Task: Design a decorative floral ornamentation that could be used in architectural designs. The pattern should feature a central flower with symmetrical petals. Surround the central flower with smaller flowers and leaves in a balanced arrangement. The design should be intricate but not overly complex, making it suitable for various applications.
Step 1661:
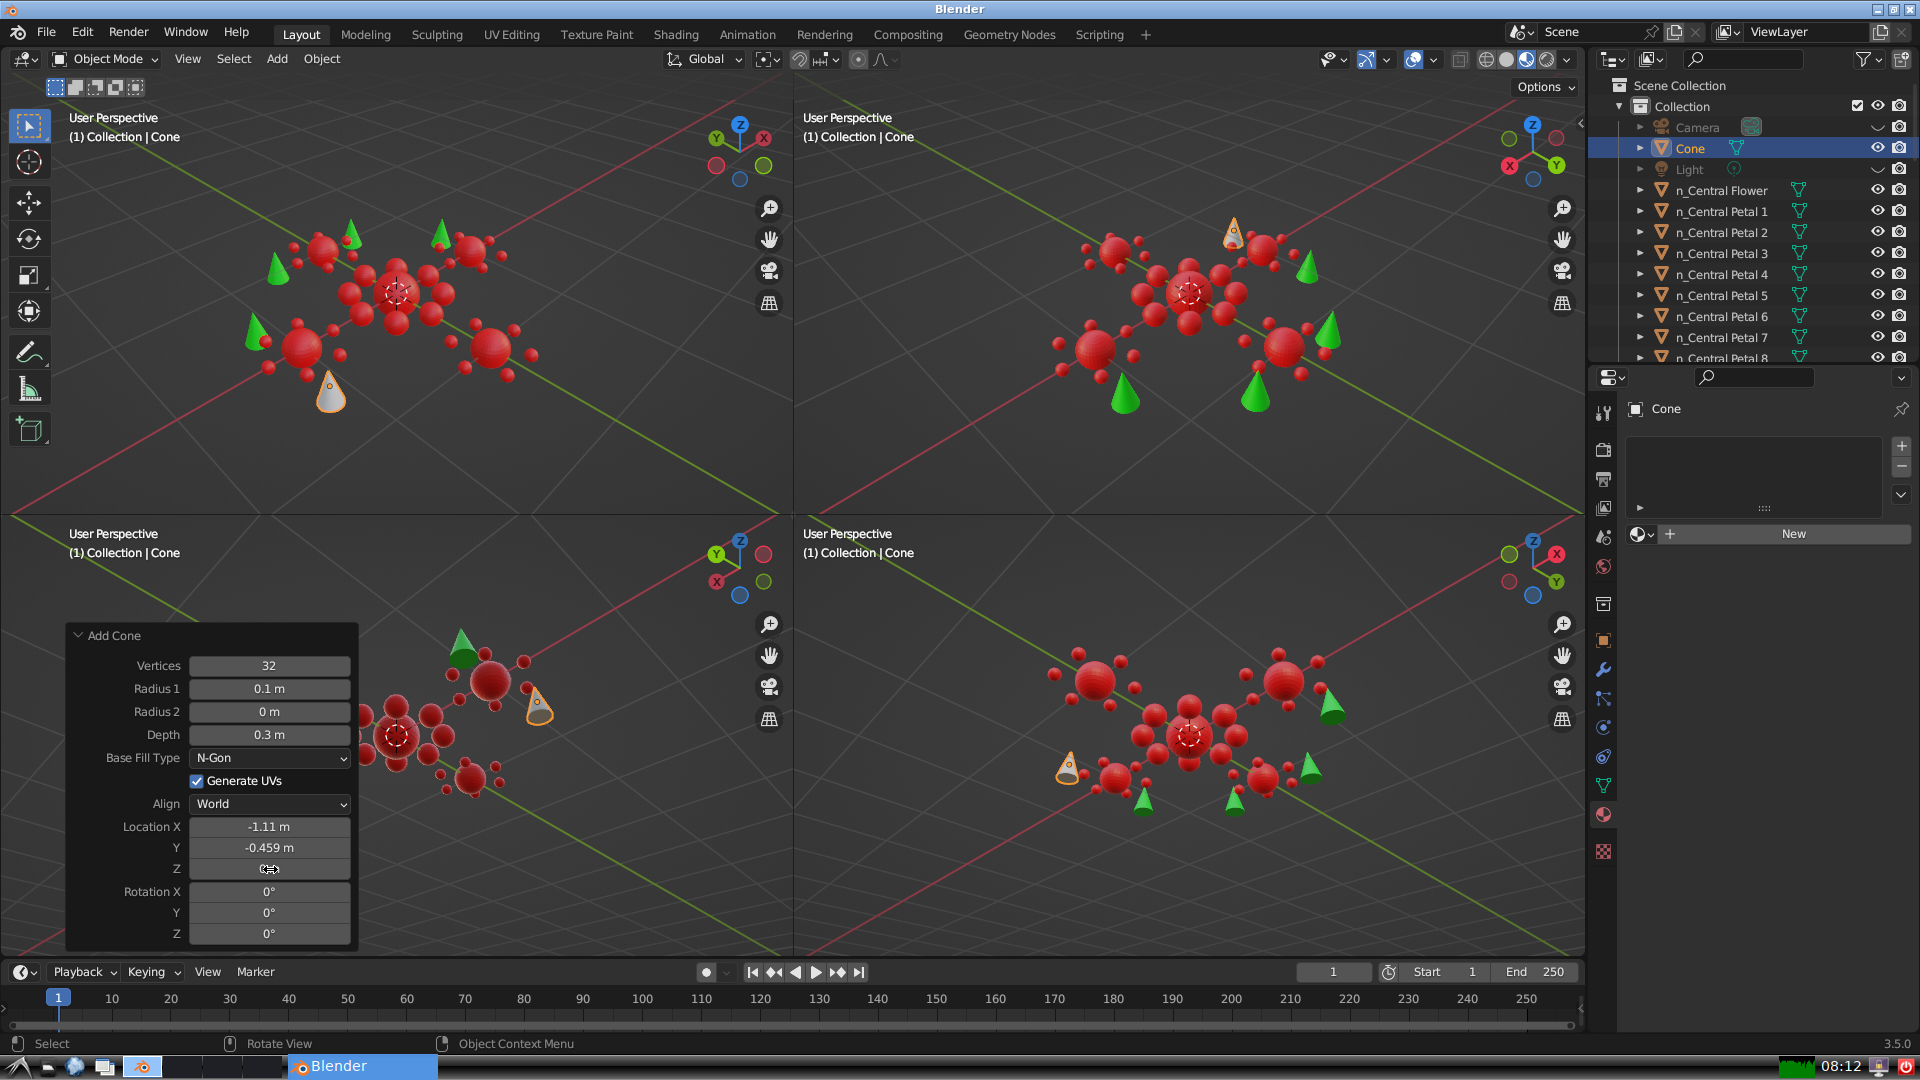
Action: click: no